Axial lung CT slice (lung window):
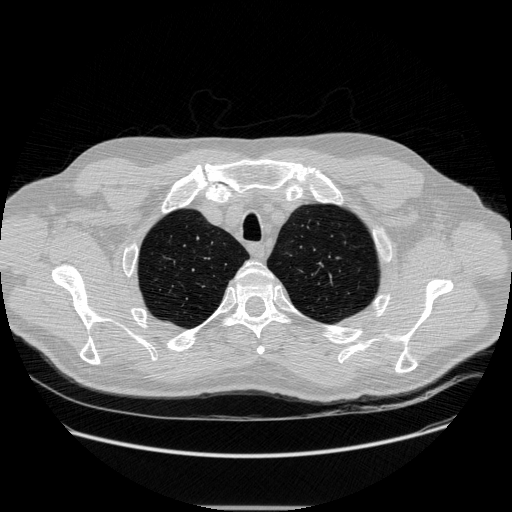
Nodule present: no